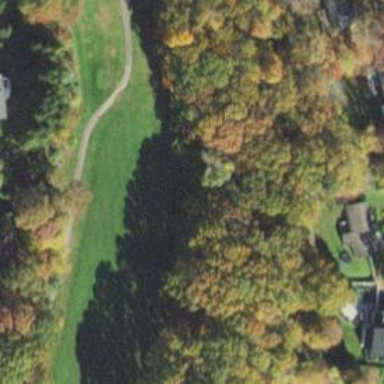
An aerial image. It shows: View of golf hole.